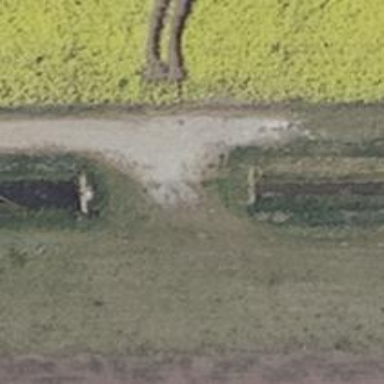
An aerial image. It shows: Culvert tunnel.